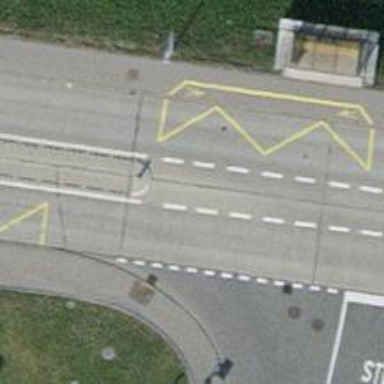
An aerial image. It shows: Bus stop with designated public transport stop position.